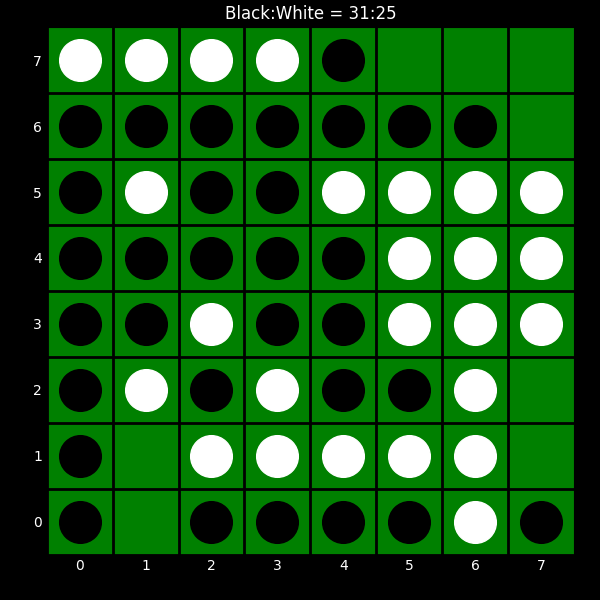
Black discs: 31
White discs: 25